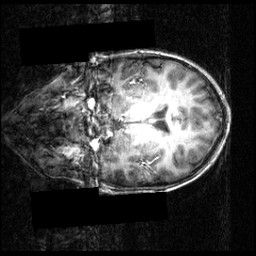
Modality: T1w
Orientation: coronal
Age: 12
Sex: male
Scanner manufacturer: siemens
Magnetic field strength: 3.951 T
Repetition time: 1.5 s
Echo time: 0.00335 s